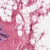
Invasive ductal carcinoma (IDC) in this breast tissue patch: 0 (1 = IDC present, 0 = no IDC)